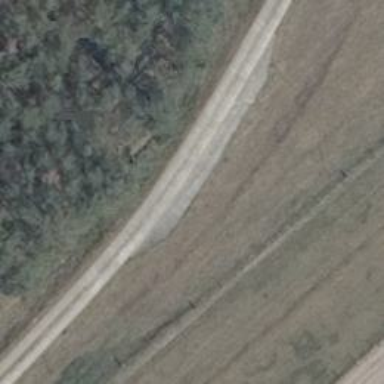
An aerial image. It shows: Passing place on the road.